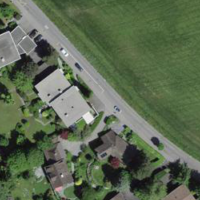
EUNIS habitat code: 55
Species observed at this site:
Gryllus campestris